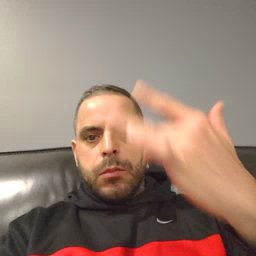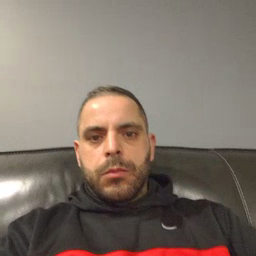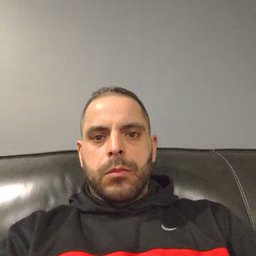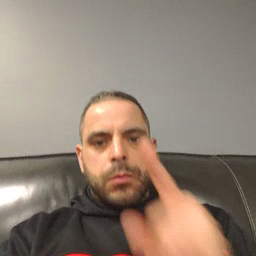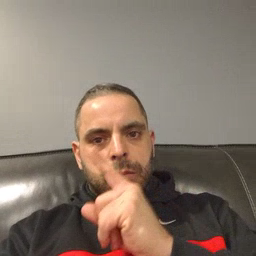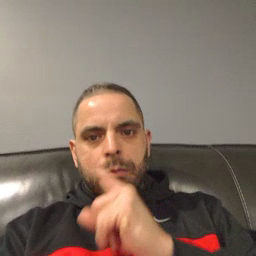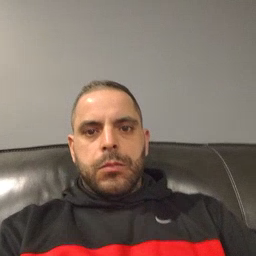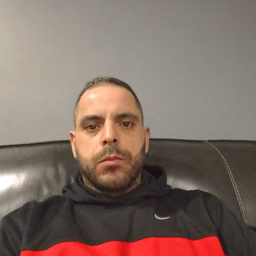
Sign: mouse